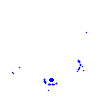
Particle: pion